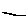
Label: line